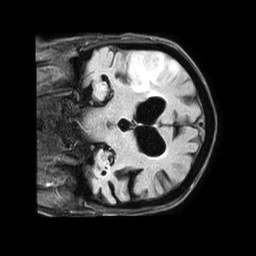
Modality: FLAIR
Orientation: coronal
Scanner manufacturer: philips
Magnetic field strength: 1.5 T
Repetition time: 6 s
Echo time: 0.1032 s